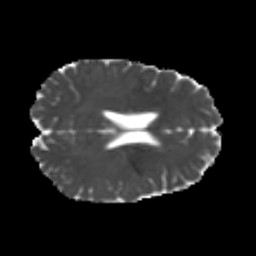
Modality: MD
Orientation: axial
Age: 25
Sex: male
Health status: healthy
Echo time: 0.074 s